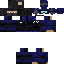
A male skeleton skin with dark skin, wearing brown helmet dressed in a blue armor chest and blue pants, featuring a closed mouth.